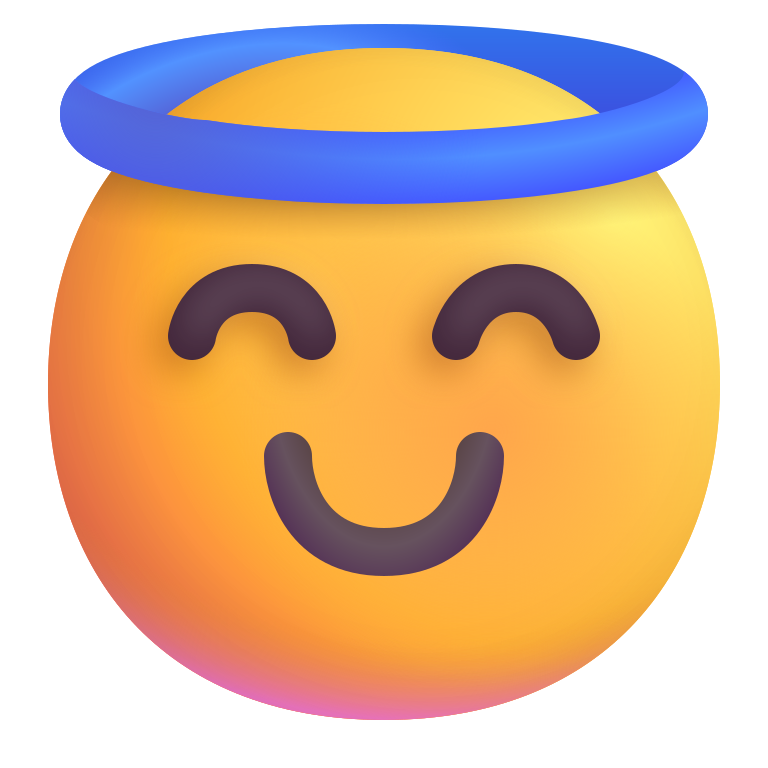
smiling face with halo color